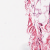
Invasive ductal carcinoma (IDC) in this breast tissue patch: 0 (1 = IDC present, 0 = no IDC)